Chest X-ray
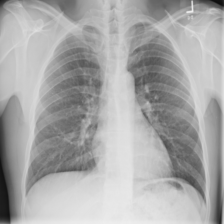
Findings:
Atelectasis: negative
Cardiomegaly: negative
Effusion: negative
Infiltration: negative
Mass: negative
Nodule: negative
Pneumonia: negative
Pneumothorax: negative
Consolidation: negative
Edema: negative
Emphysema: negative
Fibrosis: negative
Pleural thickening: negative
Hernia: negative